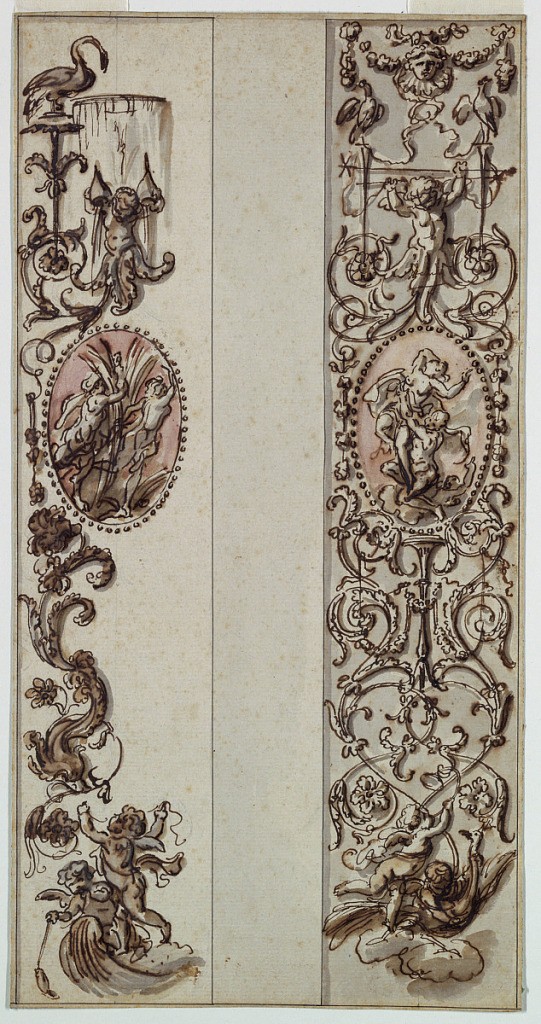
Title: Project for a Painted Panel
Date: ca. 1805
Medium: Graphite, pen and ink, brush and watercolor, sepia on paper
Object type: Drawing
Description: Two vertical bands with candelabrum. At the center of each of a pink oval with figures. Above and below are putti.